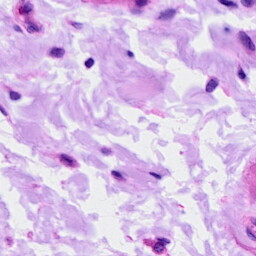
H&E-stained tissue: Ovarian